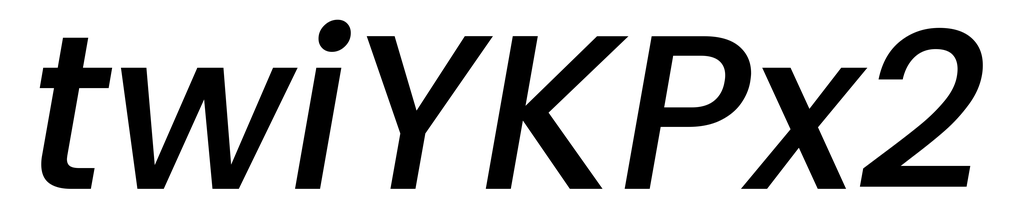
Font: Poppins-MediumItalic